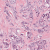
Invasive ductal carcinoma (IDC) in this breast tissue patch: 1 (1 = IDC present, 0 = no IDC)